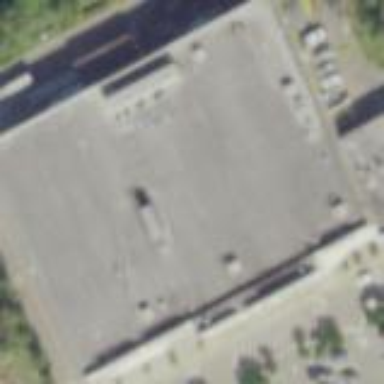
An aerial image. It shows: Supermarket building.